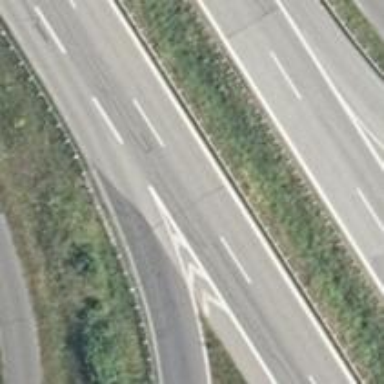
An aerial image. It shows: Motorway junction.